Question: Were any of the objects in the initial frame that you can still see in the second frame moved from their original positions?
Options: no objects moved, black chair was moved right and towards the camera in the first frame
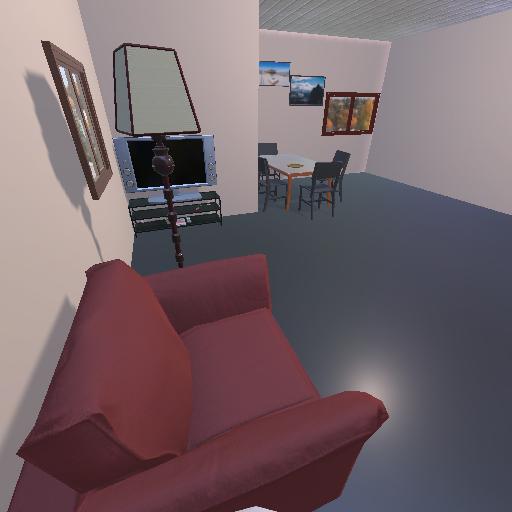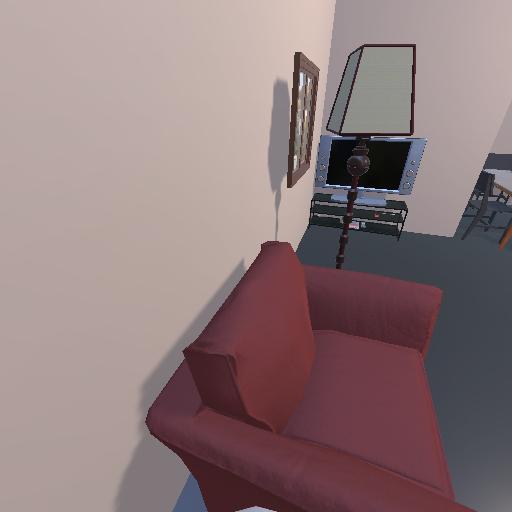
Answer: no objects moved